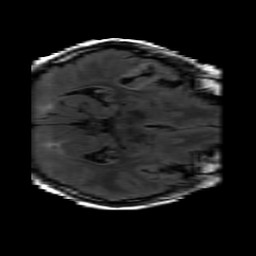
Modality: FLAIR
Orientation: axial
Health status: ill
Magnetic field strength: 3 T